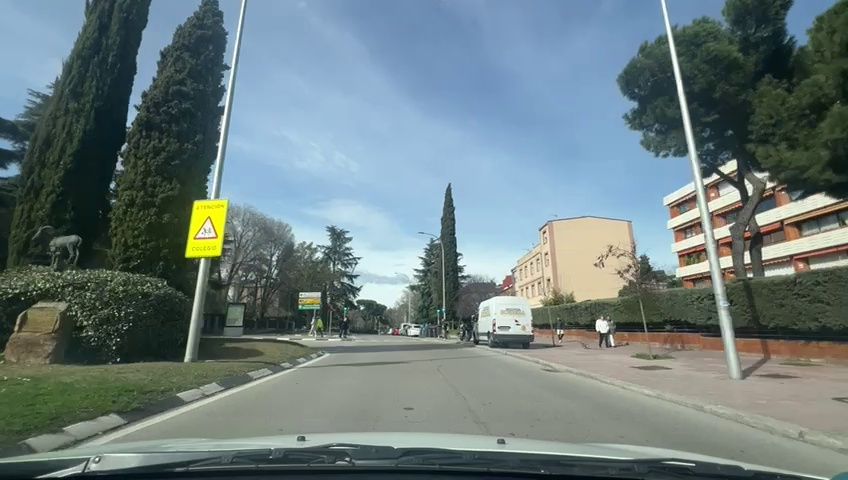
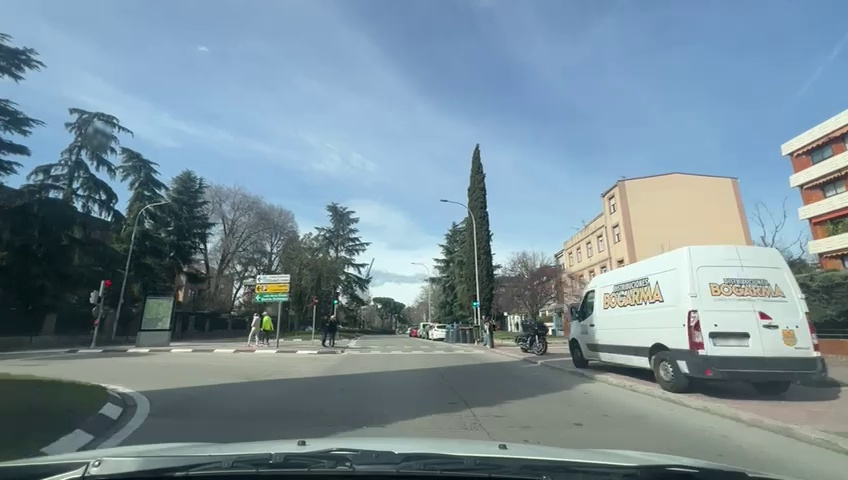
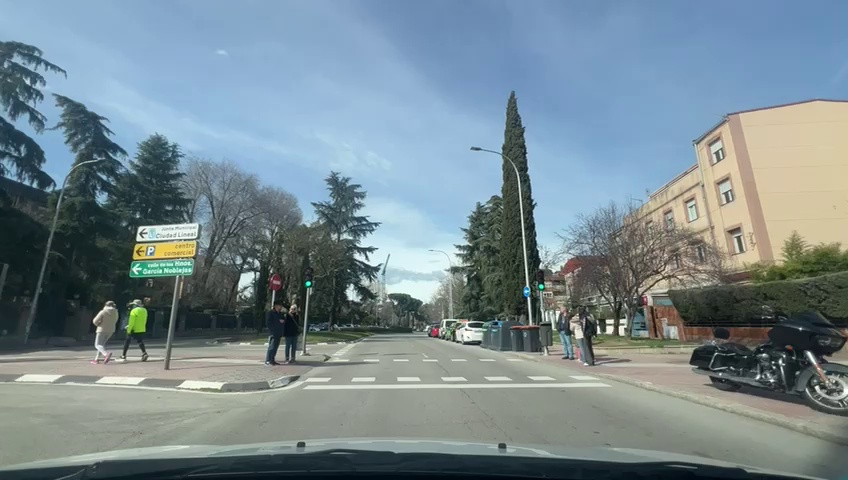
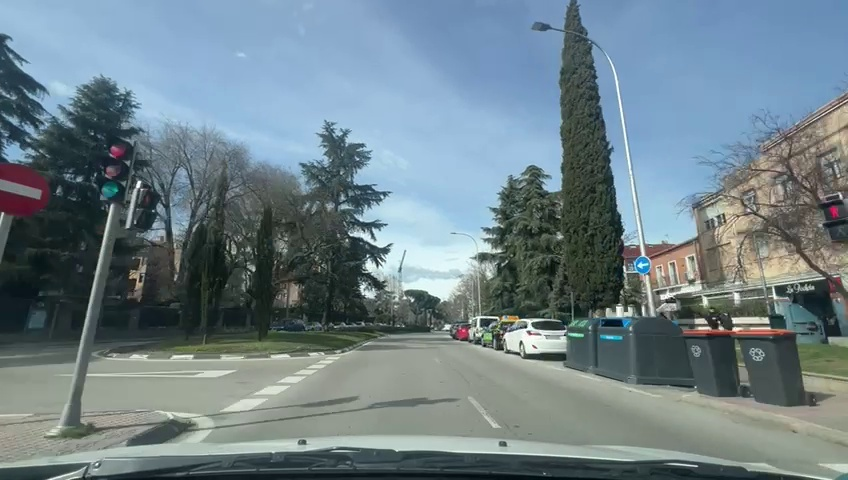
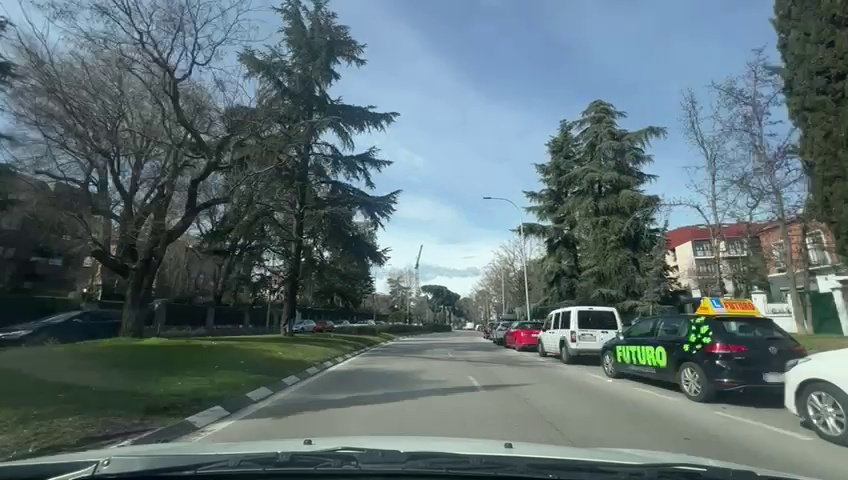
Situation: Intersection road
Question: Is there an intersection ahead in the ego direction of travel?
Answer: Yes
Reasoning: There is an intersection in the left side, ahead in the ego direction of travel

Situation: Intersection road
Question: Do lane markings remain continuous through the intersection in the ego lane?
Answer: Yes
Reasoning: Lane markings continue clearly throguh the intersection

Situation: Intersection road
Question: Is there a visible gap or discontinuity in the ego lane markings?
Answer: No
Reasoning: Lane markings remain visible within the intersection area

Situation: Intersection road
Question: Do lane markings from two different lanes converge into a single lane?
Answer: No
Reasoning: Only one lane merge into one lane